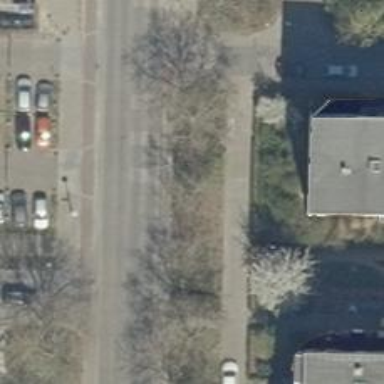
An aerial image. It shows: Sidewalk made of concrete.